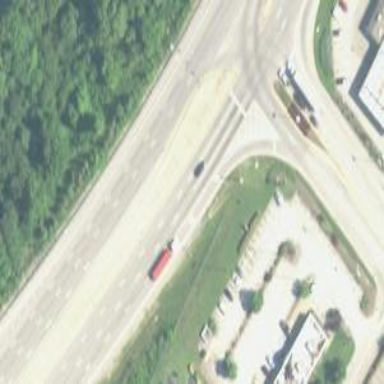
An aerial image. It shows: Trunk link highway.